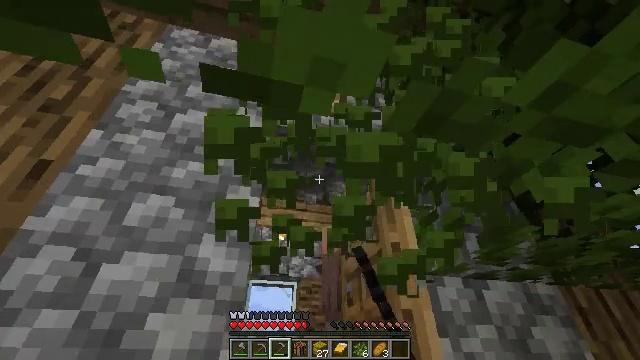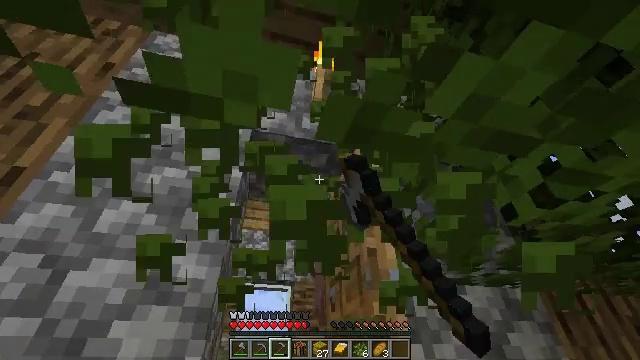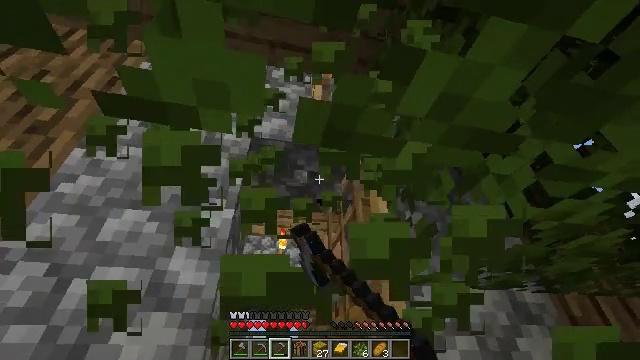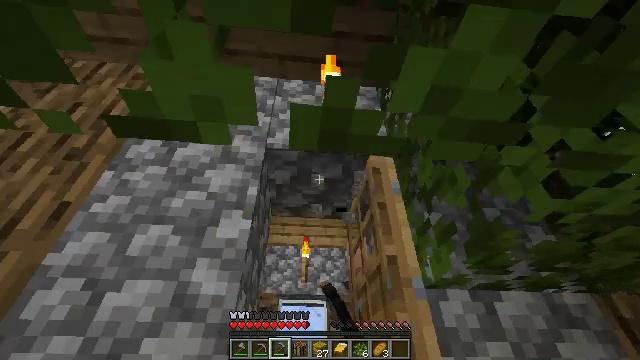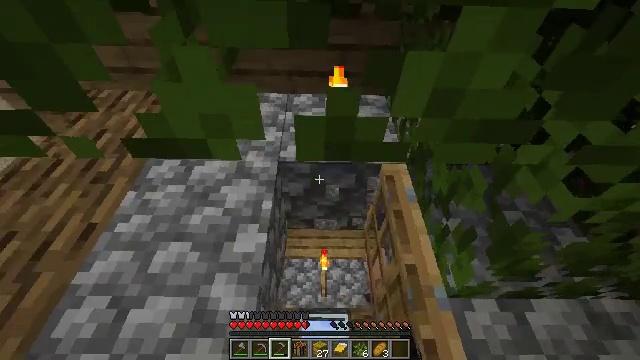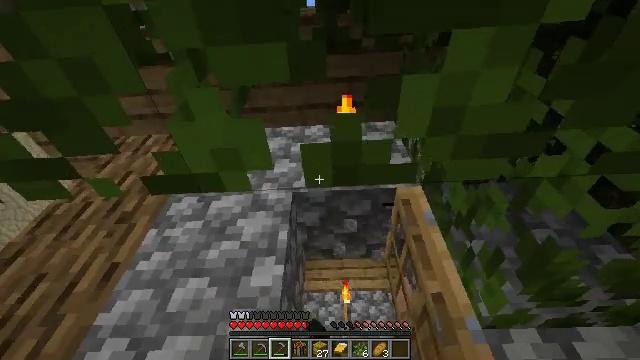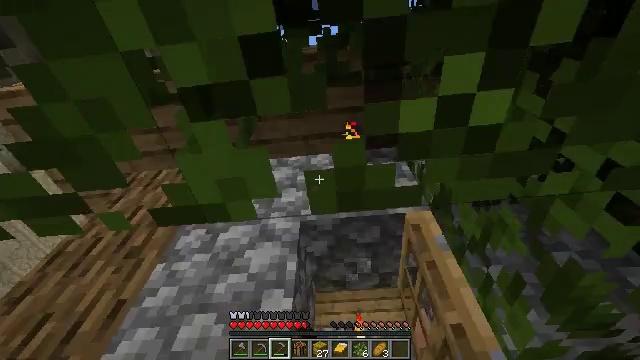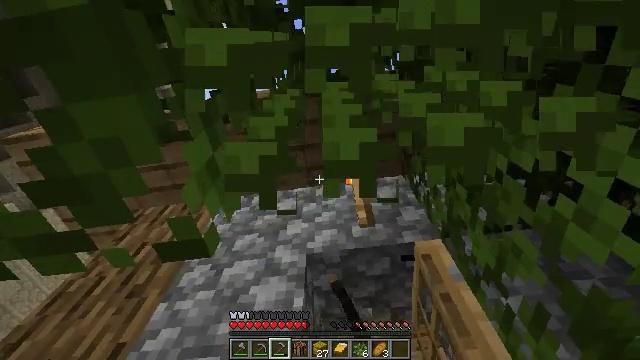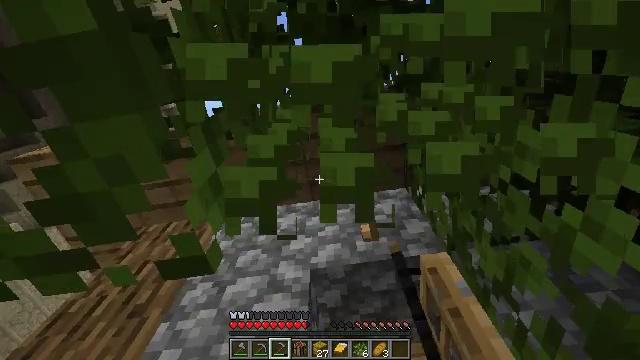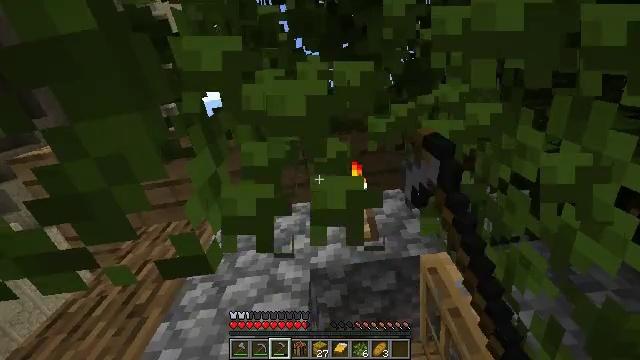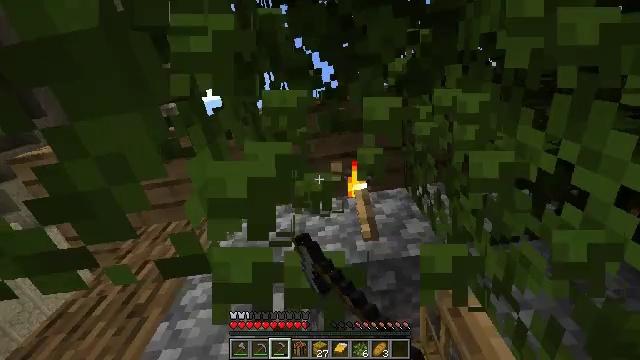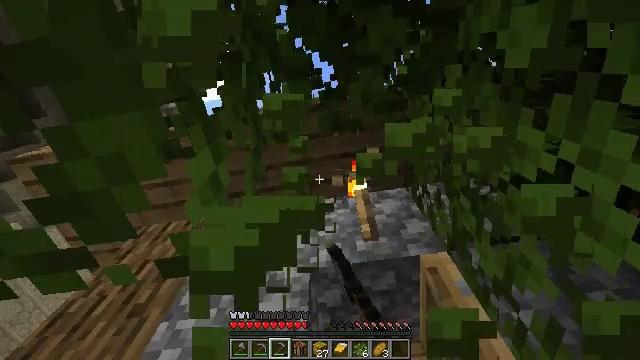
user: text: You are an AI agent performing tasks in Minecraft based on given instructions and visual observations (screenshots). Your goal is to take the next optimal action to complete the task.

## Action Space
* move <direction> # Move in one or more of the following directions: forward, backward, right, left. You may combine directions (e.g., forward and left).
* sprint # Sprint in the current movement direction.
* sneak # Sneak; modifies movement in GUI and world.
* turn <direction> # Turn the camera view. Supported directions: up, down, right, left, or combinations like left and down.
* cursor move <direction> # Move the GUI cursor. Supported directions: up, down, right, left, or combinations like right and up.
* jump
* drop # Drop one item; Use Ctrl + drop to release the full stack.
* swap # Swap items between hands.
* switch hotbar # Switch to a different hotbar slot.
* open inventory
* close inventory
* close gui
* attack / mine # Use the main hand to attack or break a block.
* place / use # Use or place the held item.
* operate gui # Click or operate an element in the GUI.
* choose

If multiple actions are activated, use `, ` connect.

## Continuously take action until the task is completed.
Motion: motion action
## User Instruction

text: Break oak leaves from the trees.
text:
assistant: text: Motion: attack / mine
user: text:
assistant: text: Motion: turn left and up, attack / mine
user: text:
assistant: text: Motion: turn left and up, attack / mine
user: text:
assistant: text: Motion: turn left and up, attack / mine
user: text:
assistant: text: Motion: turn left and up, attack / mine
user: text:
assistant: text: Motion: turn left and up, attack / mine
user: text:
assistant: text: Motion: turn left and up, attack / mine
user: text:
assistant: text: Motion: turn left and up, attack / mine
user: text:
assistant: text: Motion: attack / mine
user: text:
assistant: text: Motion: attack / mine
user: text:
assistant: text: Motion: attack / mine
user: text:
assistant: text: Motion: attack / mine